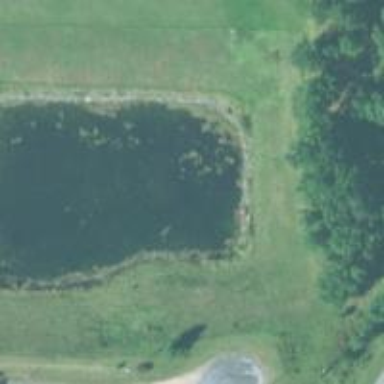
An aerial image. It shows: Peaceful pond surrounded by nature.